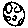
Label: moon